Question: I want when I click on back button on the phone to close current activity and get back to menu and stop Media Player
But I get error: 'Unfortunately Weapons has stopped! upon clicking on back button'
So how to fix that?
'''
public class pushke extends Activity {
private SeekBar volumeSeekbar = null;
private AudioManager audioManager = null;
MediaPlayer mp;
@Override
protected void onCreate(Bundle savedInstanceState) {
super.onCreate(savedInstanceState);
setVolumeControlStream(AudioManager.STREAM_MUSIC);
setContentView(R.layout.guns);
initControls();
final MediaPlayer mp=MediaPlayer.create(this, R.raw.uzi);
ImageButton btn1 = (ImageButton) findViewById(R.id.btn1);
btn1.setOnClickListener(new View.OnClickListener() {
@Override
public void onClick(View v) {
// TODO Auto-generated method stub
if (mp.isPlaying()){
mp.pause();
mp.seekTo(0);
}
else{
mp.start();
}
}
});
}
private void initControls()
{
try
{
volumeSeekbar = (SeekBar)findViewById(R.id.seekBar1);
audioManager = (AudioManager) getSystemService(Context.AUDIO_SERVICE);
volumeSeekbar.setMax(audioManager
.getStreamMaxVolume(AudioManager.STREAM_MUSIC));
volumeSeekbar.setProgress(audioManager
.getStreamVolume(AudioManager.STREAM_MUSIC));
volumeSeekbar.setOnSeekBarChangeListener(new OnSeekBarChangeListener()
{
@Override
public void onStopTrackingTouch(SeekBar arg0)
{ }
@Override
public void onStartTrackingTouch(SeekBar arg0)
{ }
@Override
public void onProgressChanged(SeekBar arg0, int progress, boolean arg2)
{
audioManager.setStreamVolume(AudioManager.STREAM_MUSIC,
progress, 0);
}
});
}
catch (Exception e)
{
e.printStackTrace();
}
}
@Override
protected void onDestroy() {
// TODO Auto-generated method stub
super.onDestroy();
mp.release();
}
}
'''

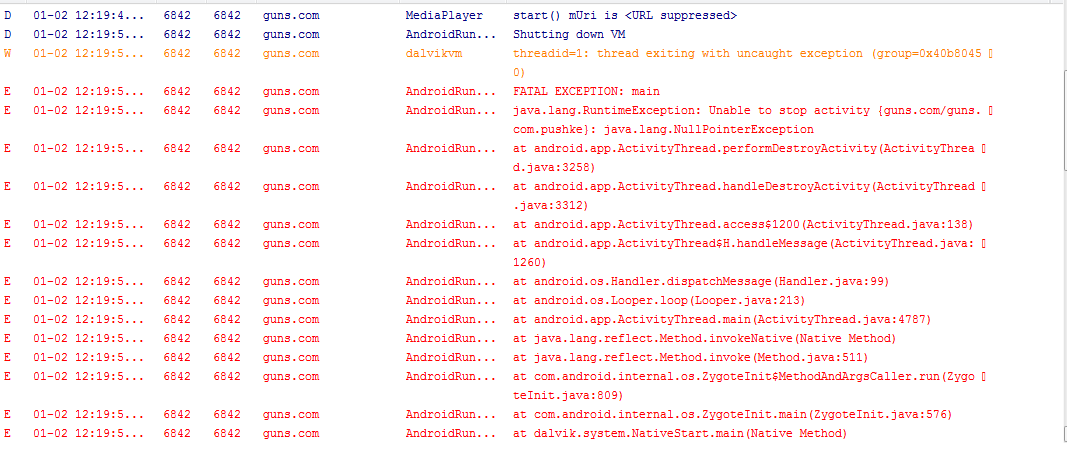
Answer: > 1) I want when I click on back button on the phone to close current
activity and get back to menu and stop Media Player
1) What do you mean by menu? I mean application menu or device menu or notification bar etc.
> 2) But I get error: Unfortunately Weapons has stopped! upon clicking on
back button So how to fix that?
2)
'''
@Override
protected void onDestroy() {
// TODO Auto-generated method stub
super.onDestroy();
if(mp!=null){
mp.stop();
mp.release();
mp = null;
}
}
'''
EDIT:
'''
private MediaPlayer mp;
@Override
protected void onCreate(Bundle savedInstanceState) {
super.onCreate(savedInstanceState);
setVolumeControlStream(AudioManager.STREAM_MUSIC);
setContentView(R.layout.guns);
initControls();
mp=MediaPlayer.create(this, R.raw.uzi);
ImageButton btn1 = (ImageButton) findViewById(R.id.btn1);
btn1.setOnClickListener(new View.OnClickListener() {
@Override
public void onClick(View v) {
// TODO Auto-generated method stub
if (mp.isPlaying()){
mp.pause();
mp.seekTo(0);
}
else{
mp.start();
}
}
});
}
'''